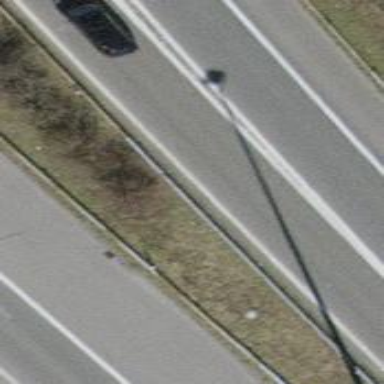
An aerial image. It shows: Asphalt motorway link.